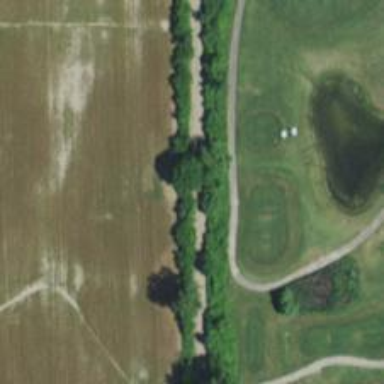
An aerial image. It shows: Service road designated as golf cart path.